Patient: sex M, age 60
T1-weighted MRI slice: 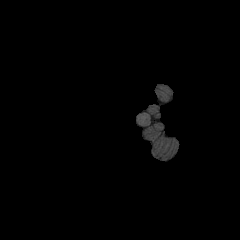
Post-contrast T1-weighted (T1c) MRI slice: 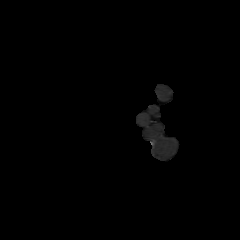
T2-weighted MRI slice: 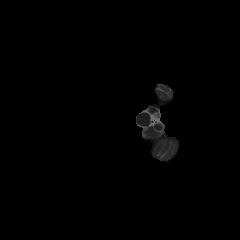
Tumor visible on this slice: no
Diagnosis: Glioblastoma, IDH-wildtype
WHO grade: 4